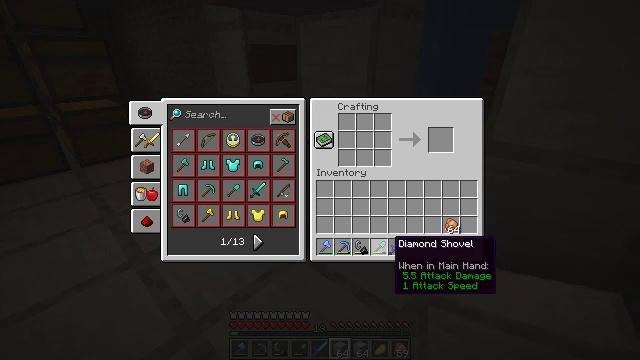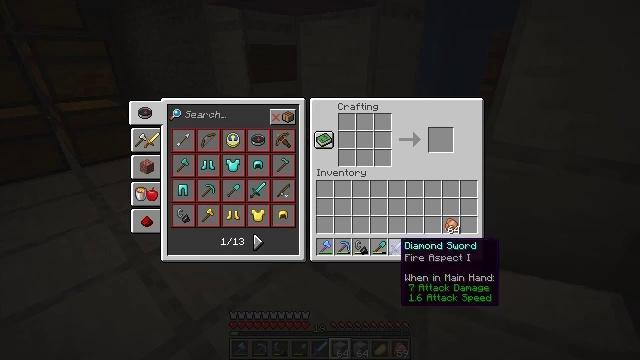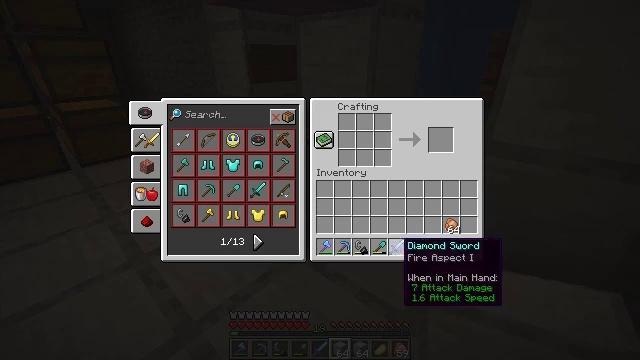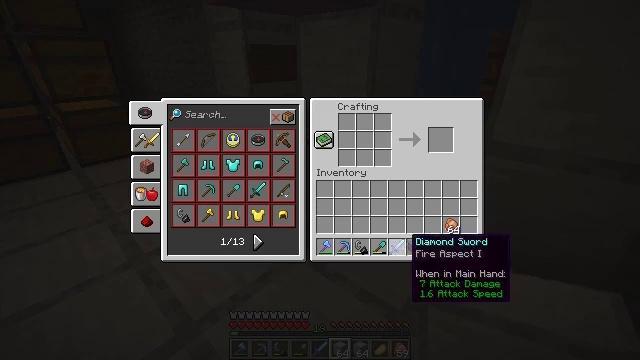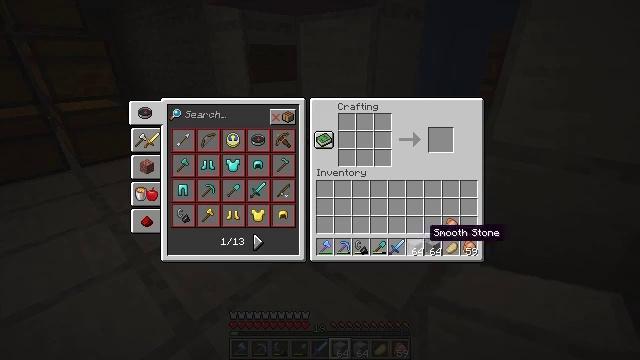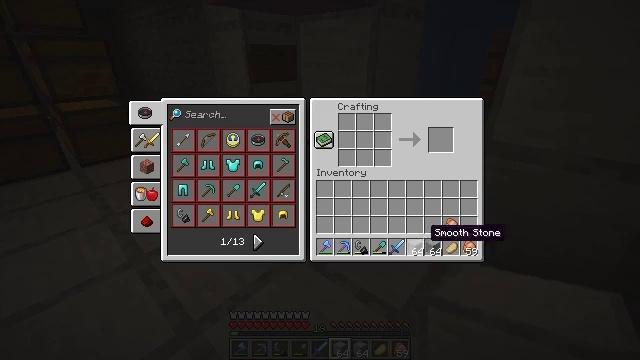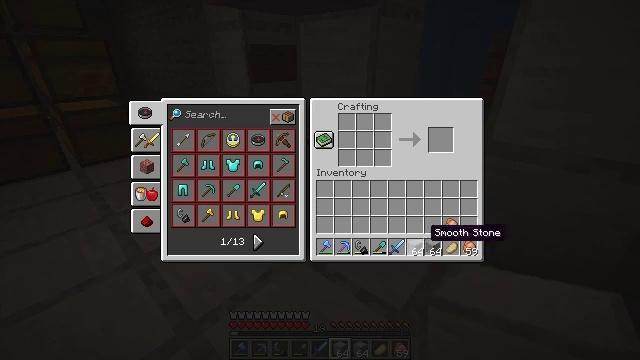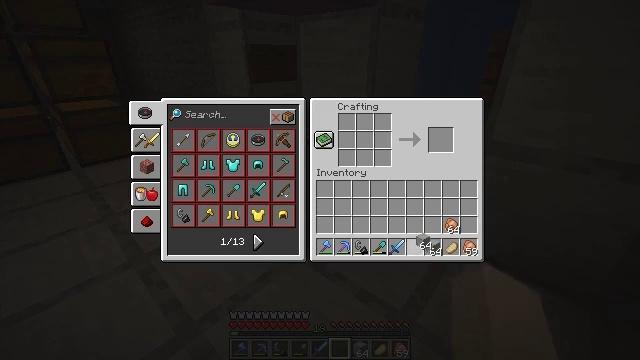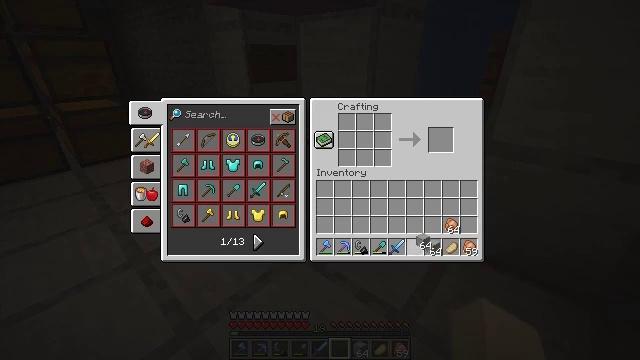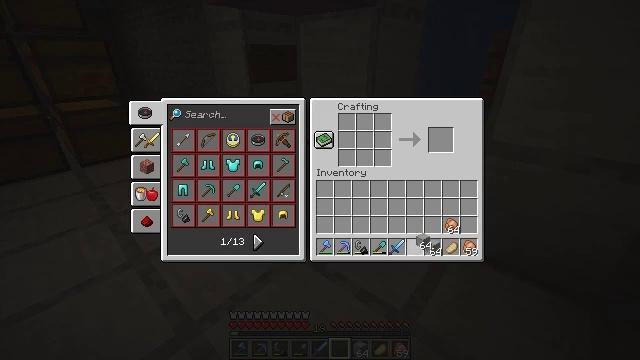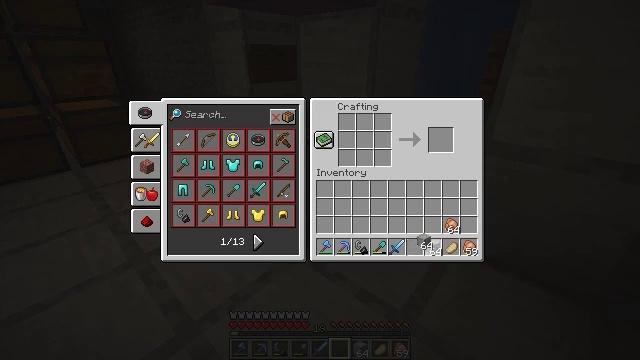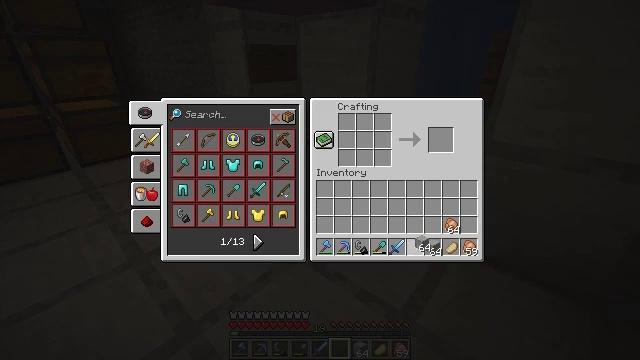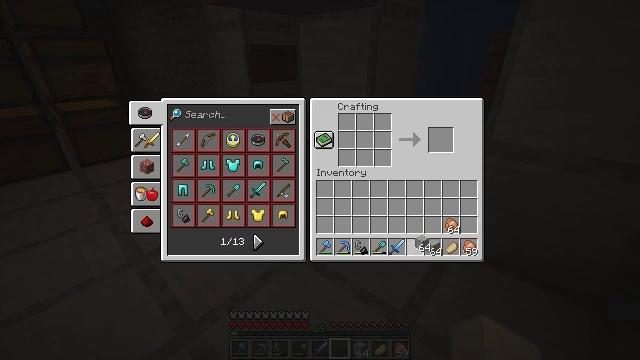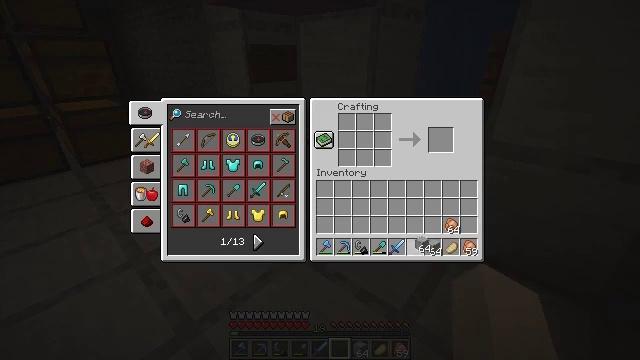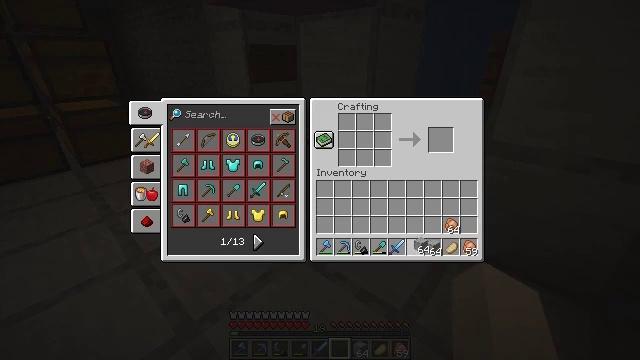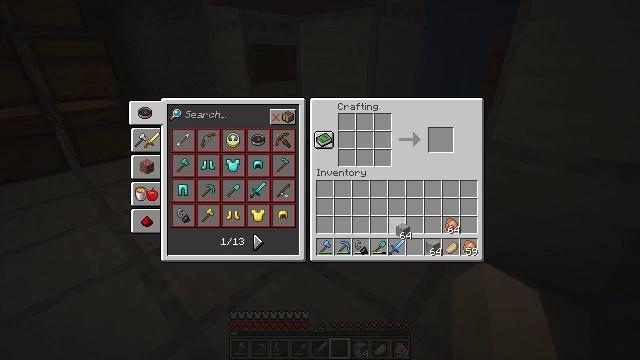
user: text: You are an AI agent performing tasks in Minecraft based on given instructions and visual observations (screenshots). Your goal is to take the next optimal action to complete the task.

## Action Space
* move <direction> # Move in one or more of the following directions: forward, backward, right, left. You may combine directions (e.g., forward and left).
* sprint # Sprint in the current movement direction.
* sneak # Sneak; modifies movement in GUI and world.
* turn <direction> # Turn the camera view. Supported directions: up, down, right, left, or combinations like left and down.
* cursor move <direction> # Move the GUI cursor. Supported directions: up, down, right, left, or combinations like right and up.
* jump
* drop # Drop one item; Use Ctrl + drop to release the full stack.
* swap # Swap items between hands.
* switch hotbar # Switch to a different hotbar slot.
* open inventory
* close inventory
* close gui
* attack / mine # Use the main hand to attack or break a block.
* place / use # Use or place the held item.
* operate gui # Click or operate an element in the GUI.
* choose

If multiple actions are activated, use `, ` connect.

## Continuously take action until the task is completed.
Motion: motion action
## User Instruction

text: Open the crafting table to craft a smooth stone slab.
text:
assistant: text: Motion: no_op
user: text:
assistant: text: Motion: no_op
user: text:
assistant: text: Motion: turn right
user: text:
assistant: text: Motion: turn right and up
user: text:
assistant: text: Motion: no_op
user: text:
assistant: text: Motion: no_op
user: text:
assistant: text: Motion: attack / mine
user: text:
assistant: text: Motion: attack / mine
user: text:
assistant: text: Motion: attack / mine
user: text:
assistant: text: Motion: no_op
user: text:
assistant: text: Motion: no_op
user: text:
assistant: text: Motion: no_op
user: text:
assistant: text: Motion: no_op
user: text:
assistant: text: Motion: no_op
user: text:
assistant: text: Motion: turn left and up
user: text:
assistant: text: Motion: turn left and up
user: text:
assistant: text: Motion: turn left and up
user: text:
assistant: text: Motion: turn up
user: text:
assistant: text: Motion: sneak, turn up
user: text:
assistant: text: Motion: sneak
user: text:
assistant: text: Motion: sneak
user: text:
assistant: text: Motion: sneak, turn left
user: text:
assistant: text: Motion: sneak
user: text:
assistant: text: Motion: sneak
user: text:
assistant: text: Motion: sneak
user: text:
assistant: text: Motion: sneak
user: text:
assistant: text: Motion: sneak
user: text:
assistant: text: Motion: sneak
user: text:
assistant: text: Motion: sneak, attack / mine
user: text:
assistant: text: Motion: sneak, attack / mine